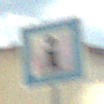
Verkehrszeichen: Informationsstelle
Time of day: Midday
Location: Outdoor (Suburban)
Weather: PartlyCloudy
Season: NotSpecified
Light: Natural